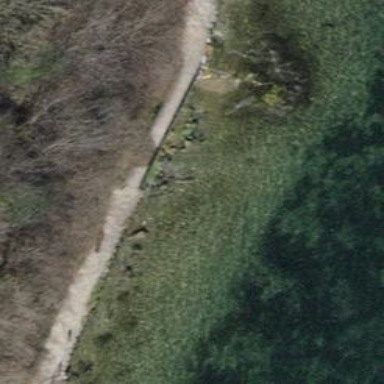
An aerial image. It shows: Path with pebblestone surface.